Question: I'm using the 1140 grid system and have a basic question: Do you need to use empty divs as "spacers" if you want an element to be less than 12 cols wide?
Here's the mockup I'm looking to achieve:

Basically, I want to footer to be only underneath the primary area, but in its own row. The only way I can see to do this is to use a div as a "spacer" to indent the footer to where I want it. Is this how its done?
Here's the code (you'll need to make the preview screen large to see what's going on): <URL>
'''
<link rel="stylesheet" href="https://raw.github.com/robertcedwards/HTML-5-Boilerplate-1140-Grid/master/css/1140.css" type="text/css" media="screen" />
<div id="main">
<h1 class="site-title">Site Title</h1>
<div class="container">
<div class="row">
<div id="sidebar" class="threecol">
<h4> Sidebar - Three cols</h4>
<ul>
<li> Item one</li>
<li> Item two</li>
<li> Item three</li>
<li> Item four</li>
<li> Item five</li>
</div>
<div id="primary" class="ninecol last">
<h3>Nine columns</h3>
<p>Lorem ipsum dolor sit amet, consectetur adipiscing elit. Suspendisse vel lectus non nisi pellentesque porta sed vel ante. Aliquam ut elit nulla, ac fermentum diam. Donec convallis dui in felis bibendum mollis. Quisque egestas purus libero, ac vehicula tortor. Sed tristique est sed libero pulvinar nec luctus metus vulputate. Etiam ac tempor nunc. Morbi sit amet neque lacus, ac lacinia nisl. Nullam imperdiet ornare sem, non viverra ipsum hendrerit id. Class aptent taciti sociosqu ad litora torquent per conubia nostra, per inceptos himenaeos. Cras vel leo nisl. Ut bibendum ornare urna eget lacinia.</p>
<p>Aliquam ante lectus, ornare a sollicitudin tincidunt, convallis a magna. Sed fermentum lacus id nisl vestibulum interdum. Ut mattis justo in mi vulputate porttitor. Proin sagittis, urna quis blandit semper, velit nisi aliquet dui, et placerat leo purus a erat. Donec congue, elit a eleifend facilisis, lectus sapien placerat augue, in feugiat ante purus sodales libero. Lorem ipsum dolor sit amet, consectetur adipiscing elit. Aenean eget lacus sed enim euismod faucibus. Pellentesque facilisis arcu sed leo gravida a ultricies nisi cursus. Quisque venenatis mollis ligula sed semper. Nullam ac sem purus, non tincidunt velit. In hendrerit, odio sit amet tempus pharetra, libero orci suscipit tellus, eu mollis augue dui a nulla. Vivamus dignissim elit sit amet est mollis sed aliquet lorem posuere. Nulla varius purus quis elit pellentesque et auctor nunc gravida. Pellentesque habitant morbi tristique senectus et netus et malesuada fames ac turpis egestas. Sed nibh erat, aliquet a luctus vel, pulvinar nec neque.</p>
<h2> If I want three blocks inside #primary, that's easy: </h2>
<div class="fourcol bottom">A</div>
<div class="fourcol bottom">B</div>
<div class="fourcol bottom last">C</div>
</div> <!-- [ .row ] -->
<footer class="row twelvecol">
<h3> But if I want three blocks in my footer, I need to 'indent' it with an empty div?</h3>
<div class="threecol empty bottom"> [ empty div ]</div>
<div class="threecol bottom">A</div>
<div class="threecol bottom">B</div>
<div class="threecol bottom last">C</div>
<p> Isn't this a bit like using a spacer gif in a table layout? </p>
</footer>
</div>
</div>
'''
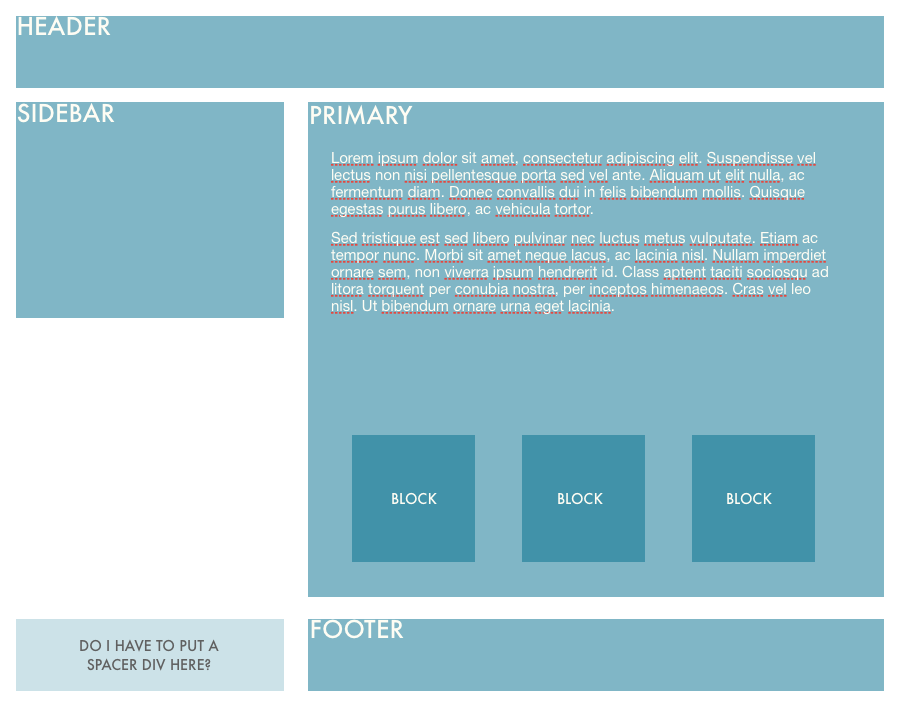
Answer: > Isn't this a bit like using a spacer gif in a table layout?
Yes essentially the div will create the space you intended it to make. When using CSS grid frameworks, it's common to use empty divs with the appropriate column class in order to space things accordingly. Of course you can come up with alternate solutions involving relative positioning, etc, but why complicate matters. The last bit of code should look something like this.
'''
<footer class="row twelvecol">
<div class="threecol first"></div>
<div class="threecol bottom">A</div>
<div class="threecol bottom">B</div>
<div class="threecol bottom last">C</div>
</footer>
'''